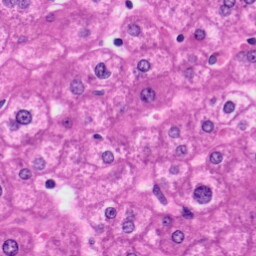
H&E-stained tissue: Liver